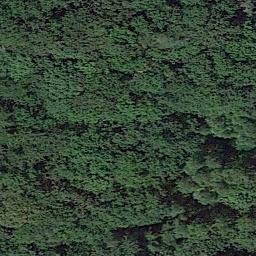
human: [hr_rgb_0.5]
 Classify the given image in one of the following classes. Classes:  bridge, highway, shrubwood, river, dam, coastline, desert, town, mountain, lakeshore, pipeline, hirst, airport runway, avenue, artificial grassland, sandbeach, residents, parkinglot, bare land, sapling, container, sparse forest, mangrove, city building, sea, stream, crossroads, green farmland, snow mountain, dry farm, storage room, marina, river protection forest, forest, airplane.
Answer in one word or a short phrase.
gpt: forest